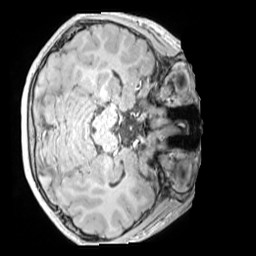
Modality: MP2RAGE
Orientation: axial
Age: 11
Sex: male
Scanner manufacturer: siemens
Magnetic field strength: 3 T
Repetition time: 4 s
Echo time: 0.00303 s